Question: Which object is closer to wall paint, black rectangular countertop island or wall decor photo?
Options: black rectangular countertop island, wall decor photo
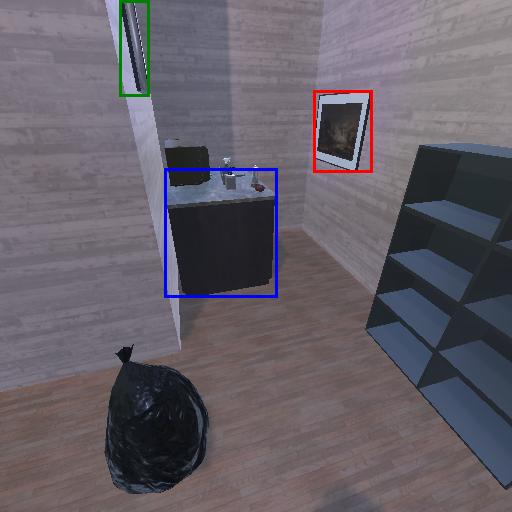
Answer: black rectangular countertop island